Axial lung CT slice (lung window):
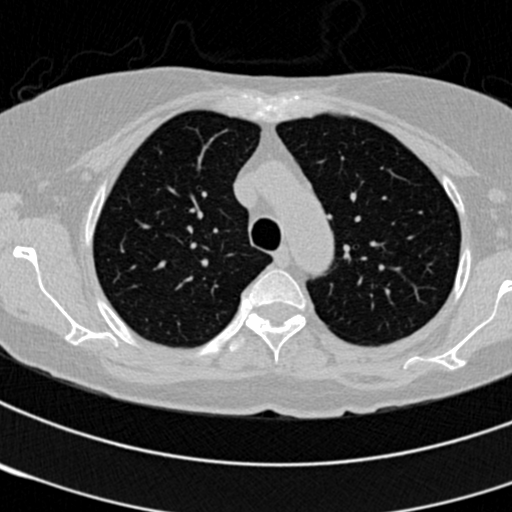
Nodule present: no